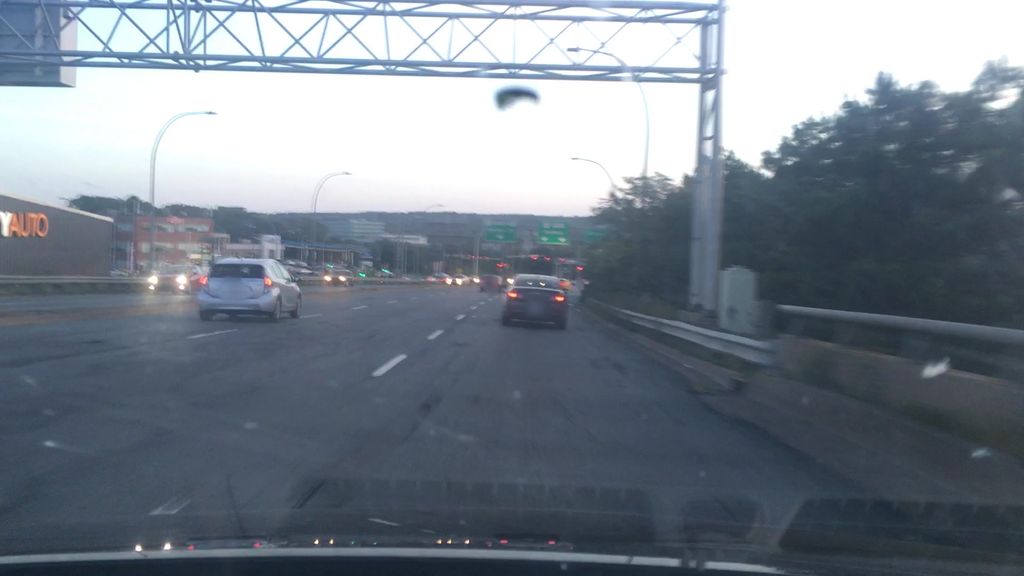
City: halifax